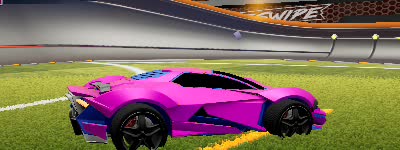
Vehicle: werewolf